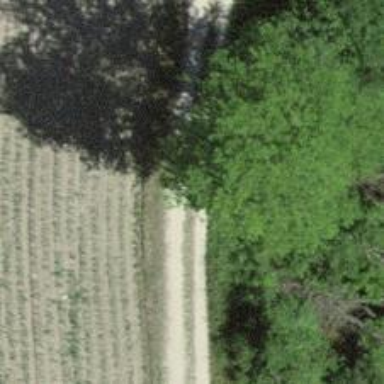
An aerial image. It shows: Gravel track with grade 2 quality.